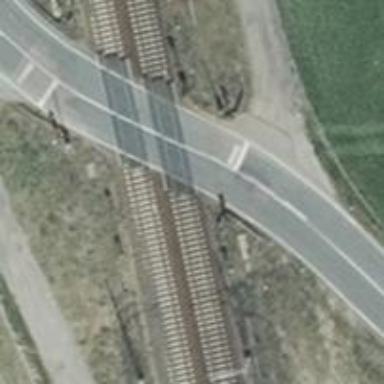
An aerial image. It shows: Railway signal.